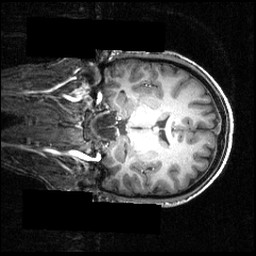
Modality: T1w
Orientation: coronal
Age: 21
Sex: male
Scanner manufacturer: siemens
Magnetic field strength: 3.951 T
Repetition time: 1.5 s
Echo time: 0.00335 s